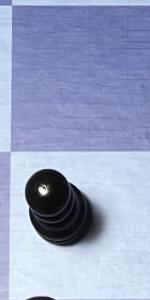
Label: Pawn_Black